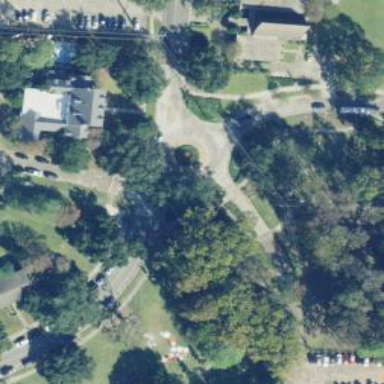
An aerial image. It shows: Secondary road around roundabout.